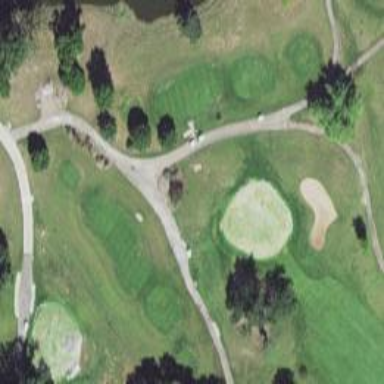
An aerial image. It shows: Service road used as golf cart path.